Interaction volume radius: 10 \u00c5
Interaction volume height: 30 \u00c5
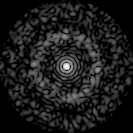
Disorder parameter: 0.8473